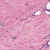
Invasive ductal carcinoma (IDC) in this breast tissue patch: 0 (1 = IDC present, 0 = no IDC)